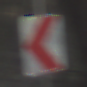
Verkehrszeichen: RichtungstafelnInKurvenKleinRechts
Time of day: SunriseSunset
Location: Outdoor (Nature)
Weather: Clear
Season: Winter
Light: Natural